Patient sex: M
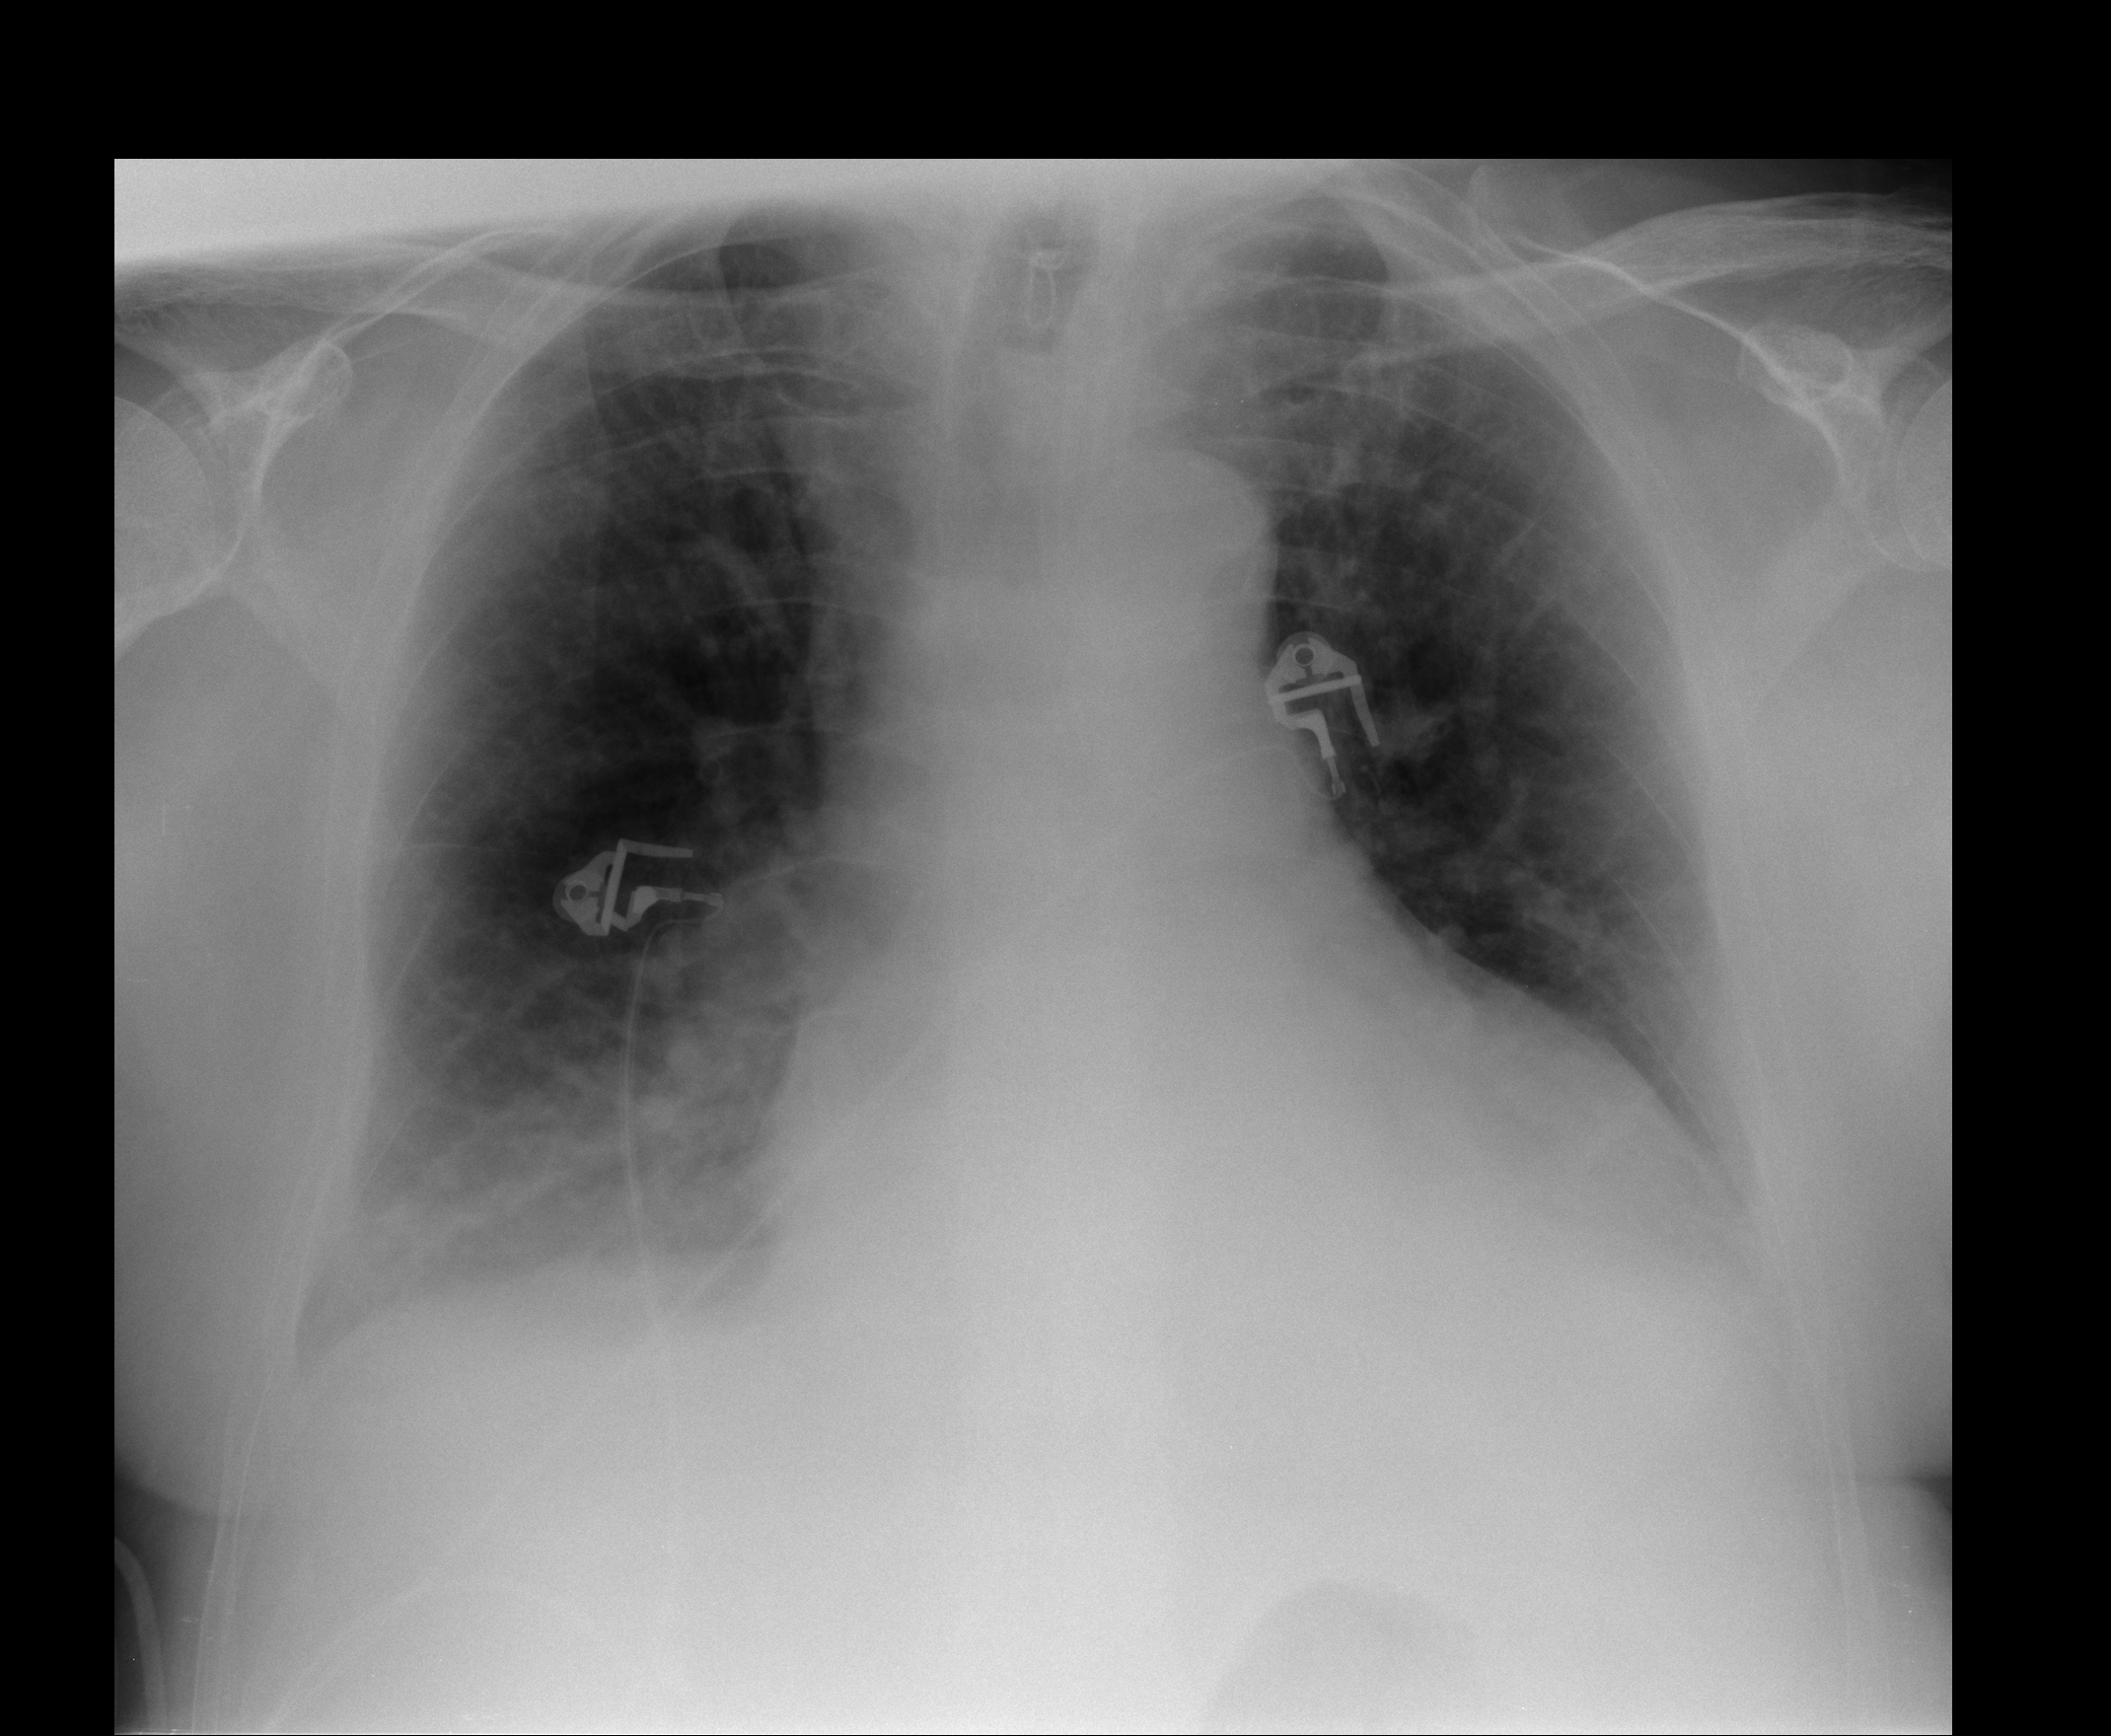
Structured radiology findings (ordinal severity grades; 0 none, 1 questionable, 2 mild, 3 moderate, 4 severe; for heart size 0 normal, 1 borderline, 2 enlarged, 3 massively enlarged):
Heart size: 2
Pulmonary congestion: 1
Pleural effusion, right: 2
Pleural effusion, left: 2
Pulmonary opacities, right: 0
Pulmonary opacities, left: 0
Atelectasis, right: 2
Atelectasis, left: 0